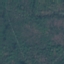
Land use / land cover class: Forest